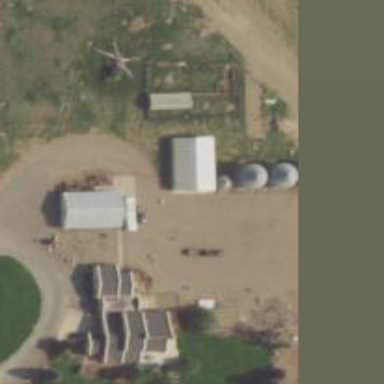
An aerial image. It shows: Farmyard area.